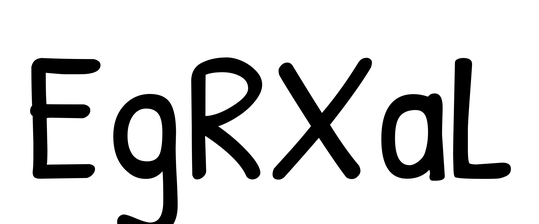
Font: PatrickHand-Regular